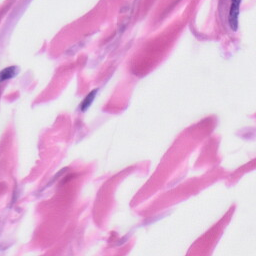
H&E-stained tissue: Skin